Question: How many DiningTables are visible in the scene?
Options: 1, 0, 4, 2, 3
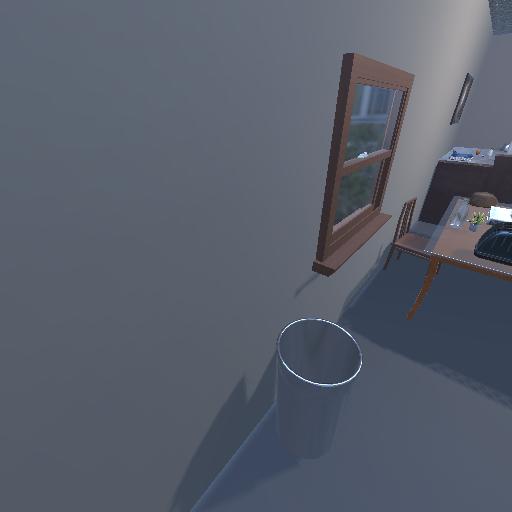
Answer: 1